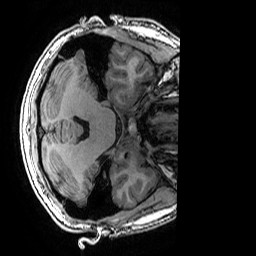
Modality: T1w
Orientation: axial
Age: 21
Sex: male
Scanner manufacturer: ge
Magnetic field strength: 3 T
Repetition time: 0.007 s
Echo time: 0.00342 s